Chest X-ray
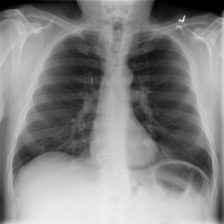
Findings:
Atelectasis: negative
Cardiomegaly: negative
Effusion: negative
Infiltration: positive
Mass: negative
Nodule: negative
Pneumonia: negative
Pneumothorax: negative
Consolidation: negative
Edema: negative
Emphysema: negative
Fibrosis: negative
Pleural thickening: negative
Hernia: negative